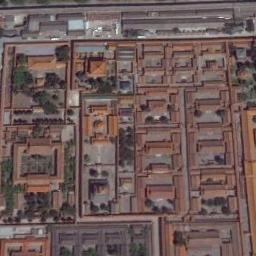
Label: palace